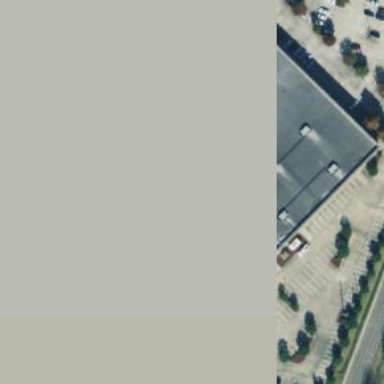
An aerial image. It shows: Retail building.